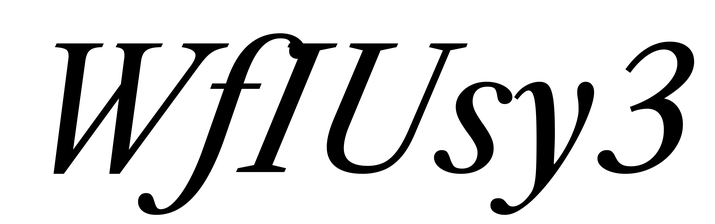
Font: LibreCaslonText-Italic_Italic